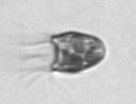
Label: Balanion